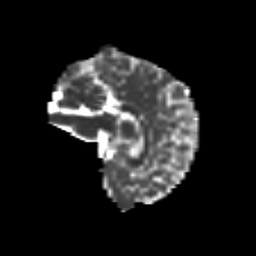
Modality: MD
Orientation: sagittal
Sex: female
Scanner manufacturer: siemens
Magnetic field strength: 3 T
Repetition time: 5 s
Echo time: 0.071 s